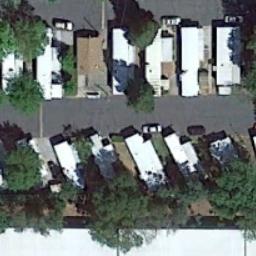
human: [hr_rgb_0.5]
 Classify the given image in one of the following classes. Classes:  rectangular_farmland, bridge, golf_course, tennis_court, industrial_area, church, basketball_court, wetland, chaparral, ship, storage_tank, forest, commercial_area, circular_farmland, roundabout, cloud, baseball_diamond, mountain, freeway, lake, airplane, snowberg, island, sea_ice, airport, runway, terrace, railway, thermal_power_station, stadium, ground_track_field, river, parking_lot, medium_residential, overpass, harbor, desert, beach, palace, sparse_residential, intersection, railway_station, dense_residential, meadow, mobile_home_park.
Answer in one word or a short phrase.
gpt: mobile_home_park